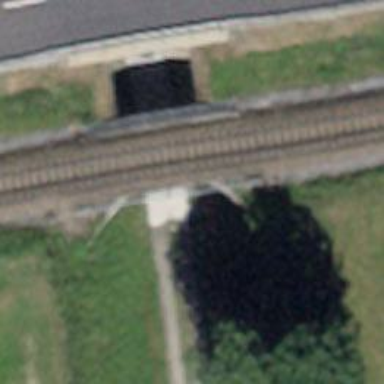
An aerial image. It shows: Narrow-gauge railway bridge with electrified contact line.